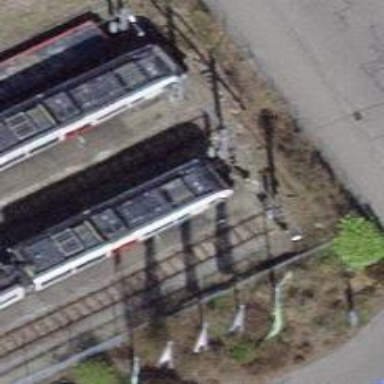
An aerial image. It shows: Railway buffer stop.